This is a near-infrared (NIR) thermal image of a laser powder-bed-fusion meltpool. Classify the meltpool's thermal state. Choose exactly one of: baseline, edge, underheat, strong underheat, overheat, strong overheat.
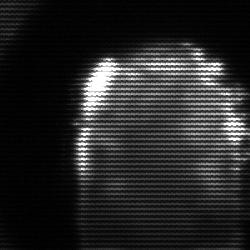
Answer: baseline